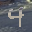
Label: 4